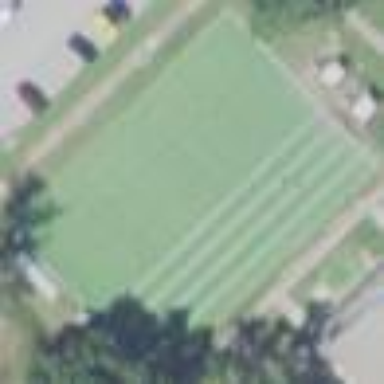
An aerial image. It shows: Area covered with artificial turf.